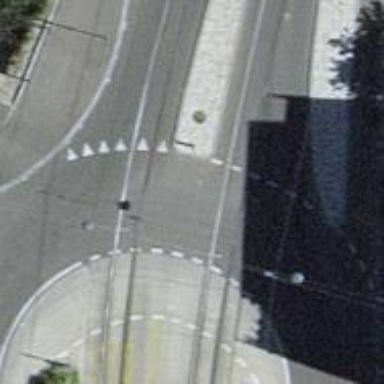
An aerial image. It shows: Tram level crossing on railway.